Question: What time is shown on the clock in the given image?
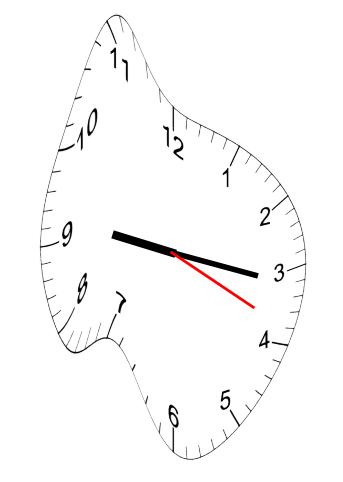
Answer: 09:16:19